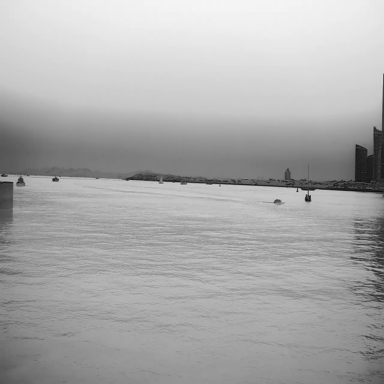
There are 13 objects shown in the infrared image, including four sailboats, seven canoes, and two container_ships.